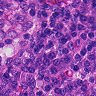
Metastatic tissue present: no